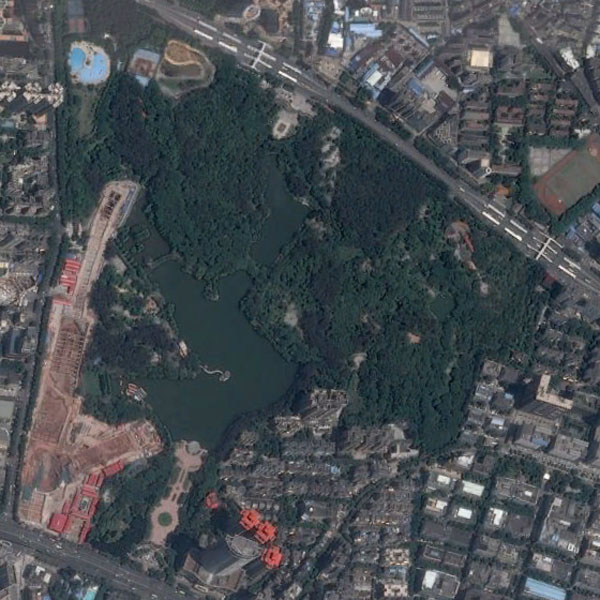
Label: Park